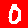
Digit: 0